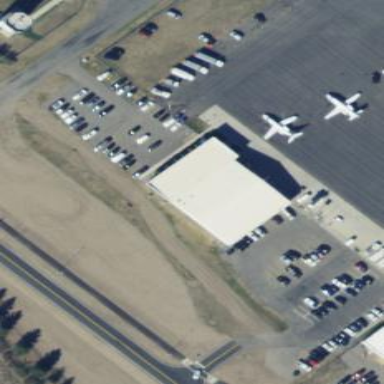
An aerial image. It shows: Hangar building at airport.